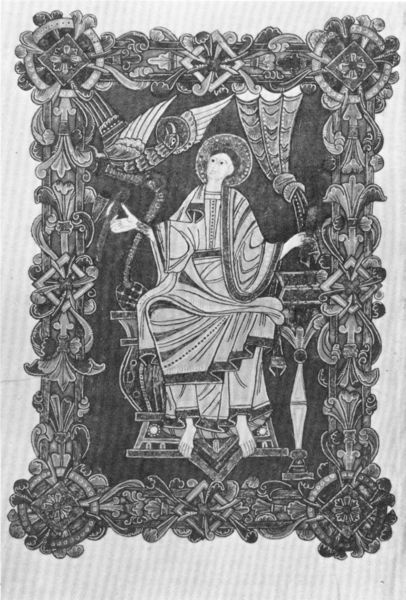
Titel: Evangeliar
Institution: Paris, Bibliothèque Nationale
Schlagwörter: adler, flügel, gemälde, gott, mann, nackt, vogel, weiß, blumen, hintergrund, schwarz, stuhl, blick, blüten, malerei, ornament, teppich, falten, gesicht, johannes, rahmen, bild, hände, vorhang, vögel, gewand, mantel, sitzend, krone, kreis, engel, ranken, füße, sitz, thron, ornamente, kreuz, budda, druck, schwarz-weiß, asiatisch, bleistift, kranz, heiligenschein, christus, jesus, griechisch, wesen, heiliger, heilige, heilig, russisch, buchmalerei, fabeltier, orthodox, stuhl heiliger